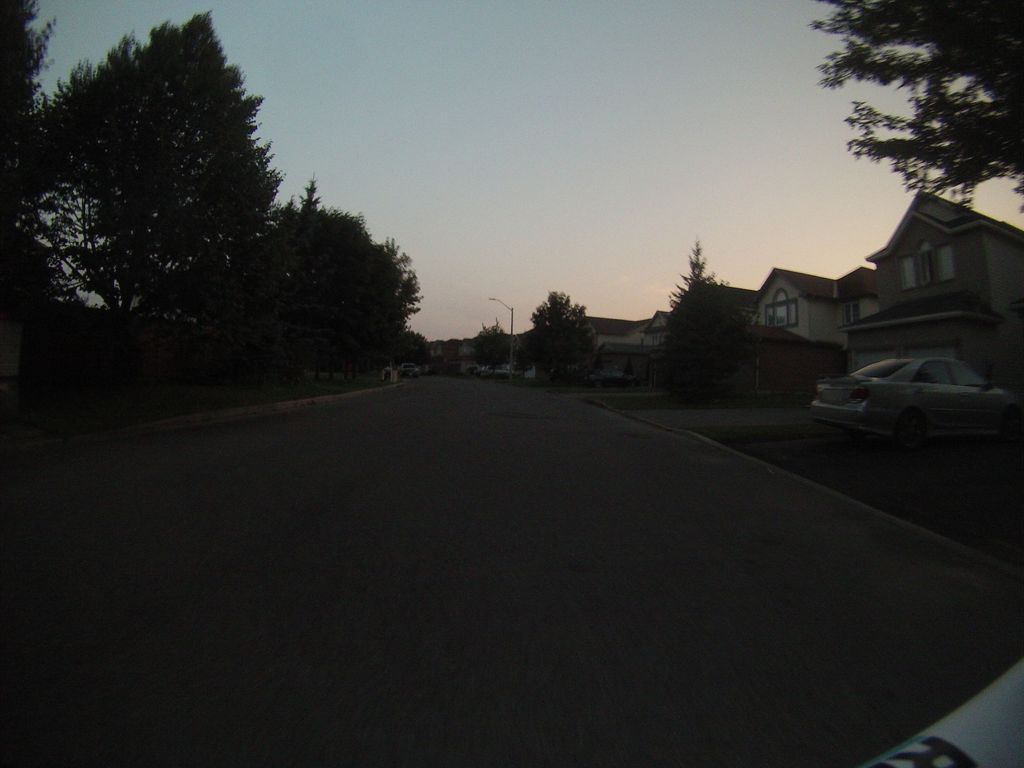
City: ottawa-gatineau